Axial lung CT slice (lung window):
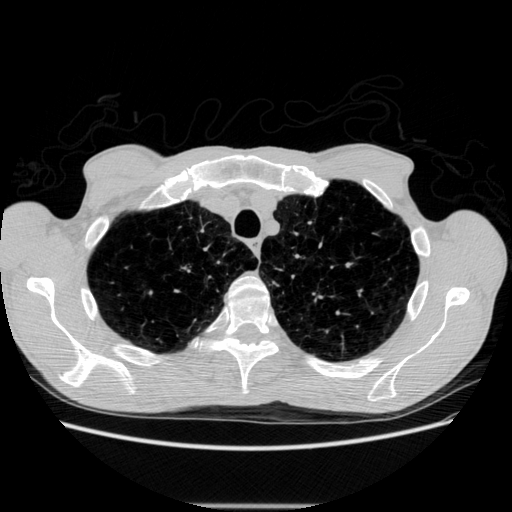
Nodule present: no